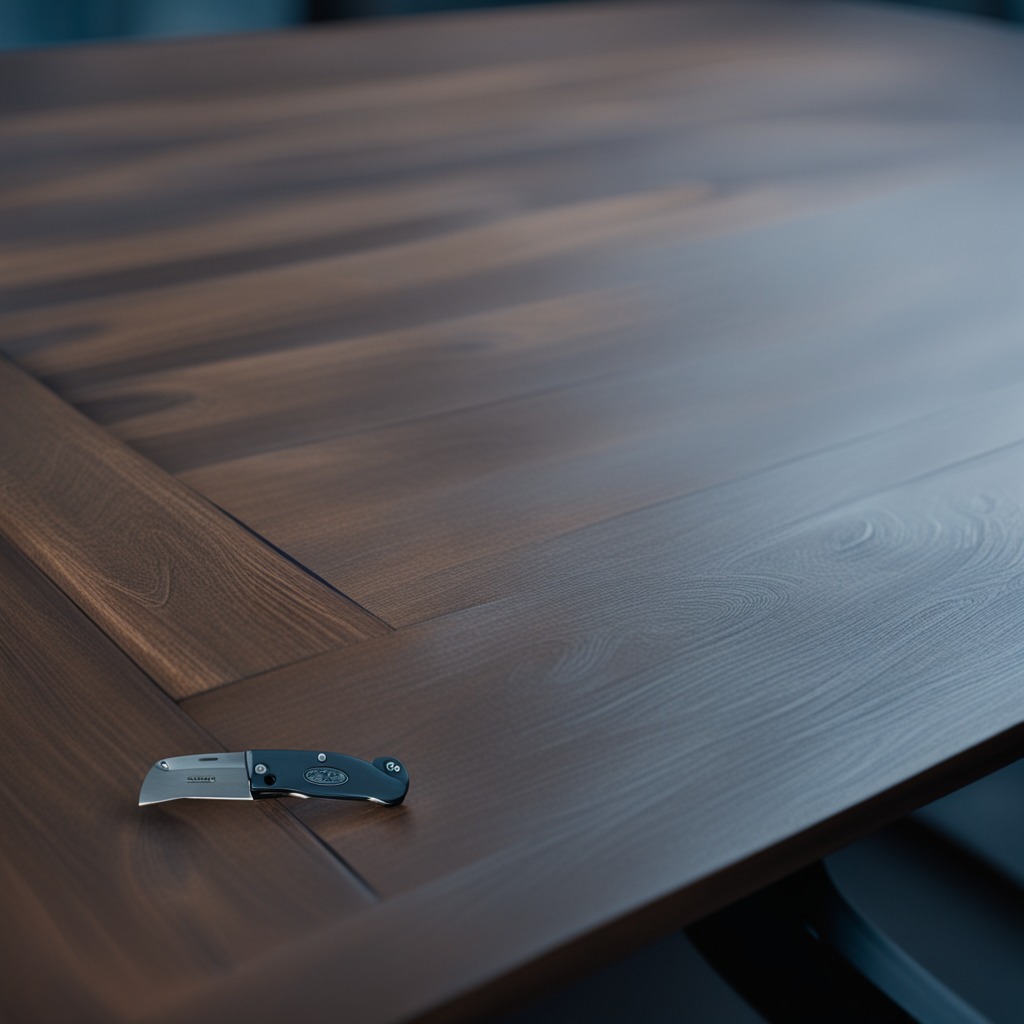
A utility knife is lying on the table.